Question: I know this is a simple question, as has been asked before, but for some unknown reason the correct solution is not working for me.
I have an ecommerce site that displays product images of varying height on a category page. All of these elements are contained within a table row, each in their own table cell and anchor tag.
I need the images to center vertically within the cell, but they will not obey. I created a js fiddle to confirm my css was correct:
<URL>
In that fiddle the images are aligning vertically using 'display:inline-block;' and 'vertical-align:middle;'. However, this same setup on my live site is not vertically aligning the images.
I'm sure it's some simple css error that I have tried to track down for over 2 hours now, and have failed. Maybe a fresh set of eyes could catch it?
You can view this in action at:
<URL>
I've attached a screen shot of the vertical alignment not working on my site:

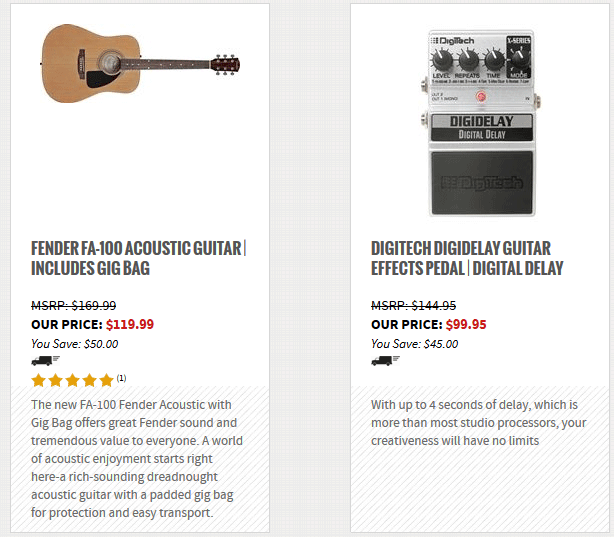
Answer: in your category.css (line 5) change this:
'''
table.v65-productDisplay > tbody > tr:nth-child(5n+1) > td[width="33%"] {
border-top: 1px solid #d6d5d5;
}
'''
to this:
'''
table.v65-productDisplay > tbody > tr:nth-child(5n+1) > td[width="33%"] {
border-top: 1px solid #d6d5d5;
vertical-align: middle; /*new */
}
'''
That will fix your issue.